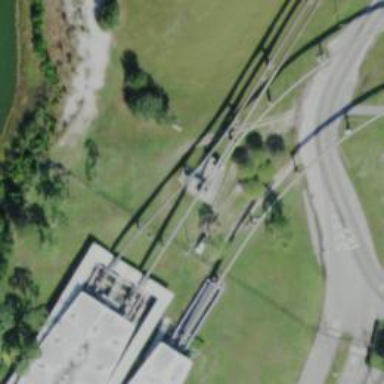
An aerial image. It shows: Monorail bridge with electrified railway tracks.